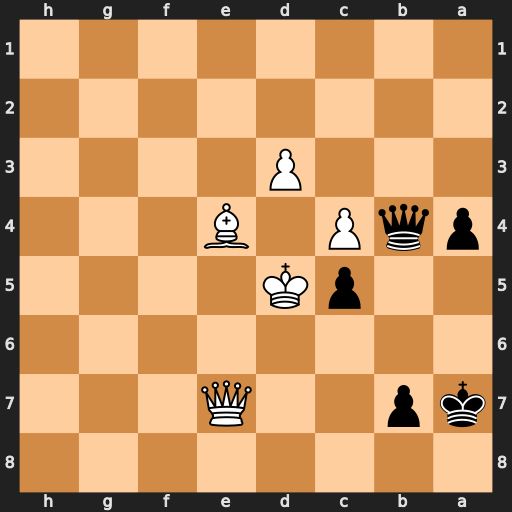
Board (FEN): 8/kp2Q3/8/2pK4/pqP1B3/3P4/8/8
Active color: b
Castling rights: -
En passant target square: -
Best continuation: a3 Qg5 Qb2